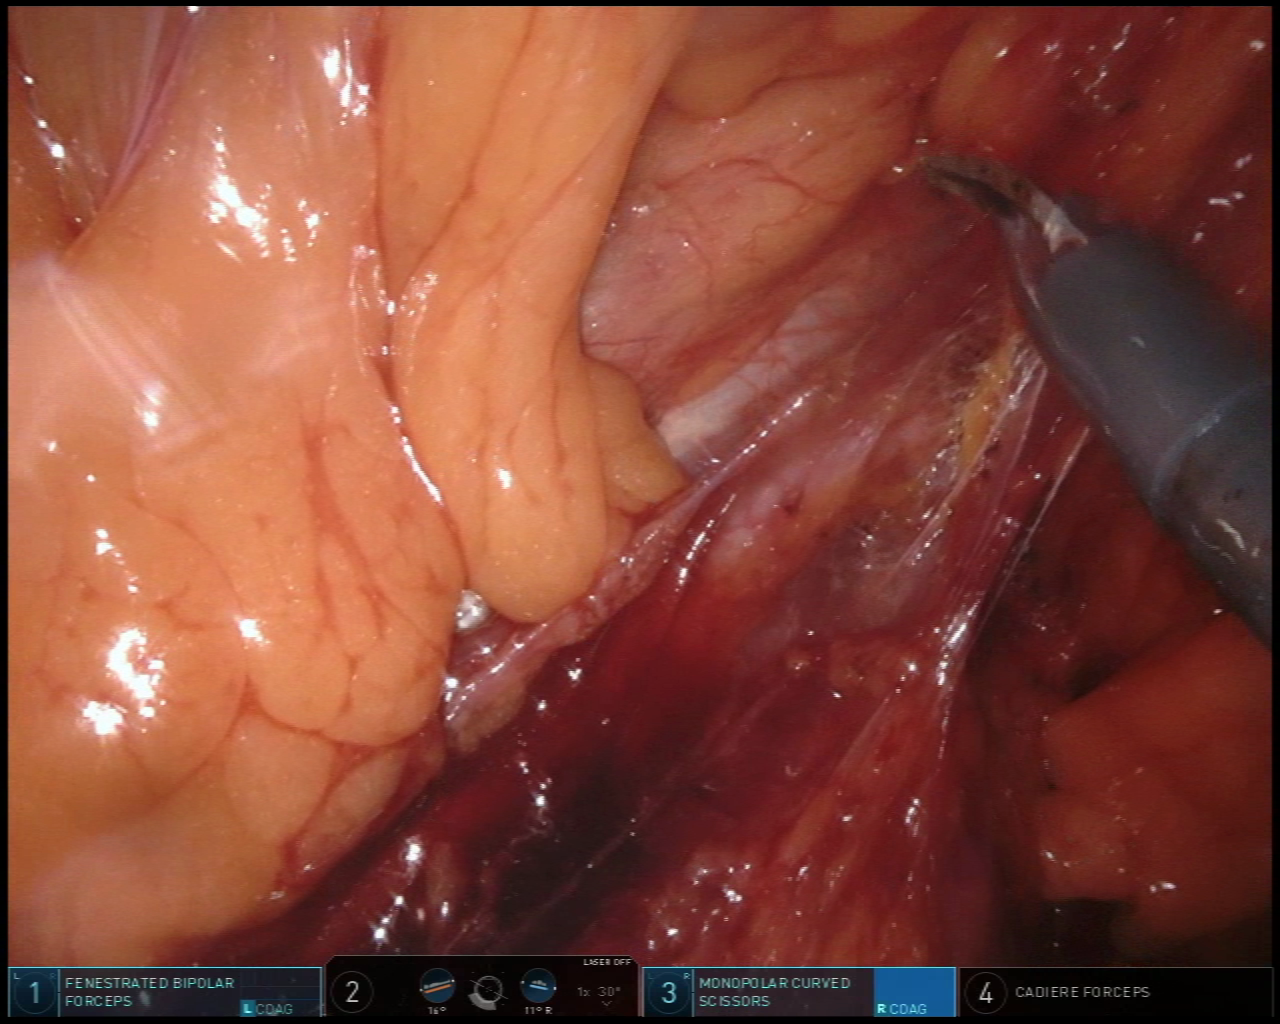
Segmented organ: ureter
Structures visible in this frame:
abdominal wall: no
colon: no
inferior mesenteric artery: no
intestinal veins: no
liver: no
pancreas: no
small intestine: no
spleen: no
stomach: no
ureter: yes
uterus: no
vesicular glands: no